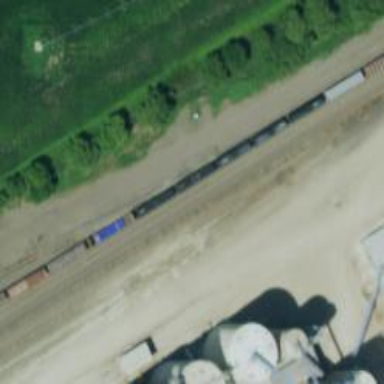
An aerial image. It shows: Railway yard in service.